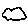
Label: cloud